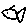
Label: fish